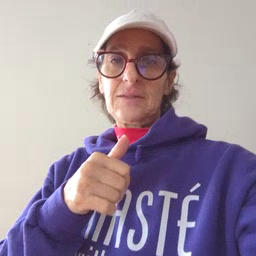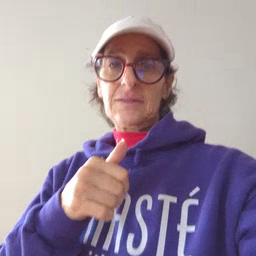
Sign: nuts